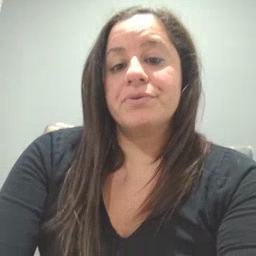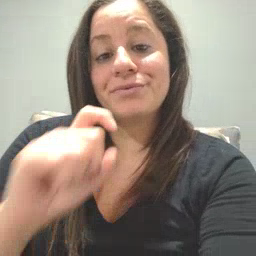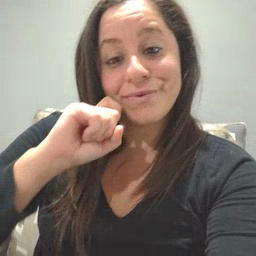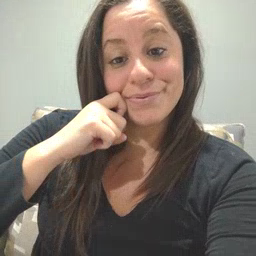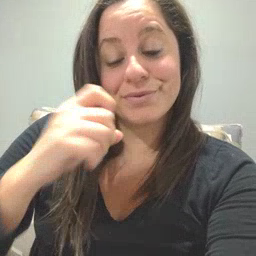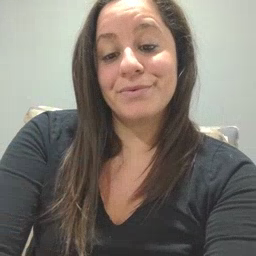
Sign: apple